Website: lowes
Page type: delivery-shipping
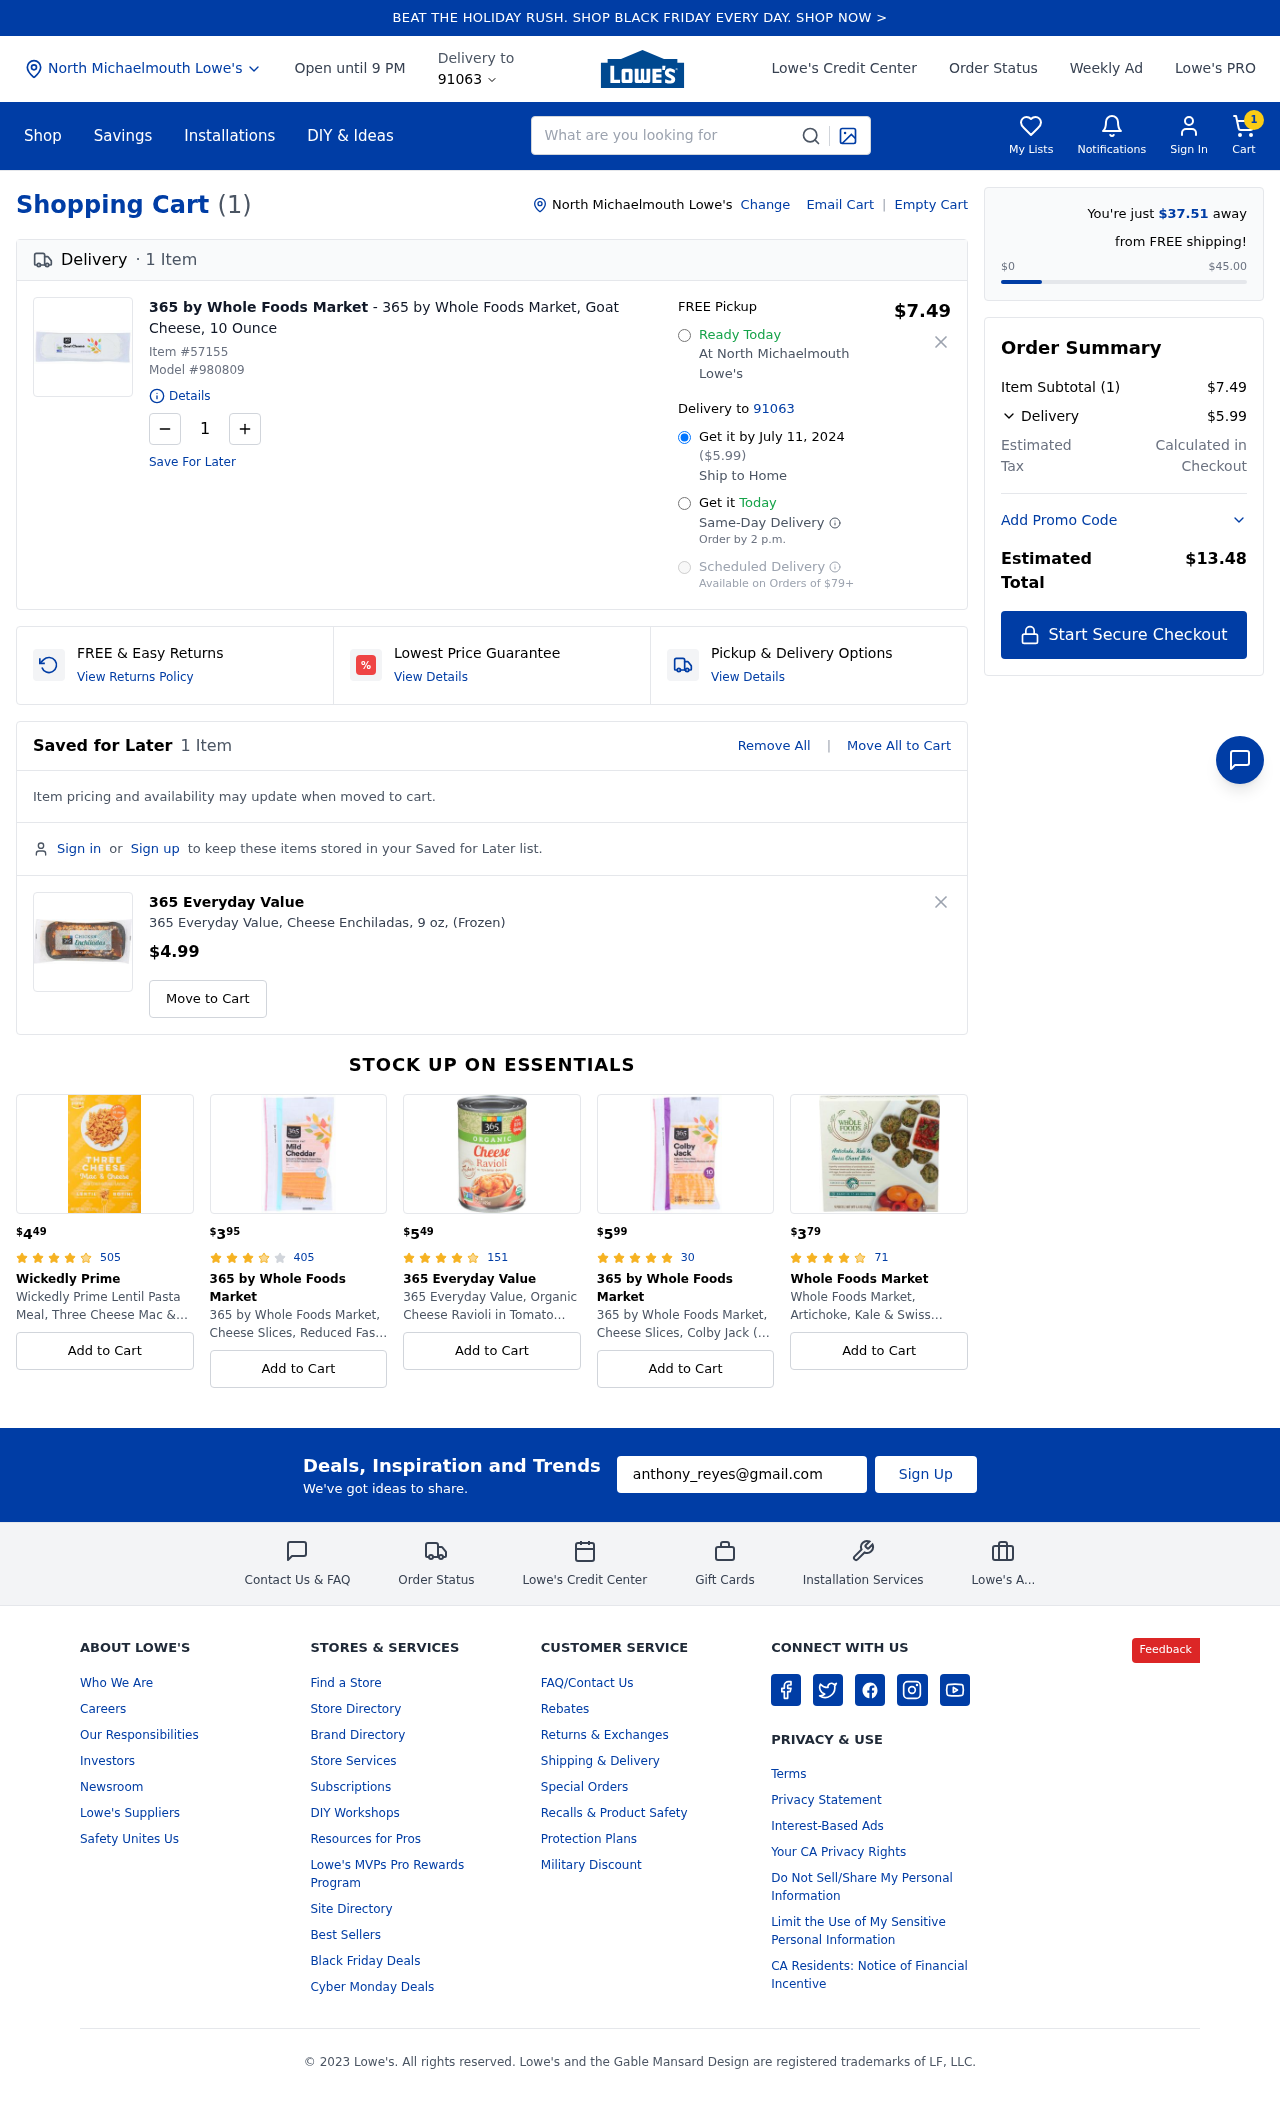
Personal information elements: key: PII_CITY
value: North Michaelmouth
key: PII_EMAIL
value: anthony_reyes@gmail.com
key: PII_POSTCODE
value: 91063
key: PII_CITY2
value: North Michaelmouth
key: PII_CITY3
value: North Michaelmouth
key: PII_POSTCODE_FULL
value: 91063
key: PII_POSTCODE_NUMERIC
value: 91063
Product elements: key: PRODUCT1_BRAND
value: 365 by Whole Foods Market
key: PRODUCT1_NAME
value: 365 by Whole Foods Market, Goat Cheese, 10 Ounce
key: PRODUCT1_PRICE
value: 7.49
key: PRODUCT1_QUANTITY
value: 1
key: PRODUCT2_BRAND
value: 365 Everyday Value
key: PRODUCT2_NAME
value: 365 Everyday Value, Cheese Enchiladas, 9 oz, (Frozen)
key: PRODUCT2_PRICE
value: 4.99
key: PRODUCT1_ITEM_NUMBER
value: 57155
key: PRODUCT1_MODEL_NUMBER
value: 980809
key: PRODUCT3_PRICE
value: $449
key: PRODUCT3_NUM_RATINGS
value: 505
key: PRODUCT3_BRAND
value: Wickedly Prime
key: PRODUCT3_NAME
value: Wickedly Prime Lentil Pasta Meal, Three Cheese Mac & Cheese, 10.3oz
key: PRODUCT4_PRICE
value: $395
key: PRODUCT4_NUM_RATINGS
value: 405
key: PRODUCT4_BRAND
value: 365 by Whole Foods Market
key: PRODUCT4_NAME
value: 365 by Whole Foods Market, Cheese Slices, Reduced Fast Mild Cheddar (10 Slices), 8 Ounce
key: PRODUCT5_PRICE
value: $549
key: PRODUCT5_NUM_RATINGS
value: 151
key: PRODUCT5_BRAND
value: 365 Everyday Value
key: PRODUCT5_NAME
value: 365 Everyday Value, Organic Cheese Ravioli in Tomato Sauce, 15 oz
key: PRODUCT6_PRICE
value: $599
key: PRODUCT6_NUM_RATINGS
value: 30
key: PRODUCT6_BRAND
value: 365 by Whole Foods Market
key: PRODUCT6_NAME
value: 365 by Whole Foods Market, Cheese Slices, Colby Jack (10 Slices), 8 Ounce
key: PRODUCT7_PRICE
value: $379
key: PRODUCT7_NUM_RATINGS
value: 71
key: PRODUCT7_BRAND
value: Whole Foods Market
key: PRODUCT7_NAME
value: Whole Foods Market, Artichoke, Kale & Swiss Chard Bites, 9 ct, (Frozen)
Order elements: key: ORDER_NUM_ITEMS
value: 1
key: ORDER_DELIVERY_DATE
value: July 11, 2024
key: ORDER_SHIPPING_COST
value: $5.99
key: AWAY_FROM_FREE_SHIPPING
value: $37.51
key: ORDER_SUBTOTAL
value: $7.49
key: ORDER_TOTAL
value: $13.48
Search elements: key: HEADER_SEARCH
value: What are you looking for